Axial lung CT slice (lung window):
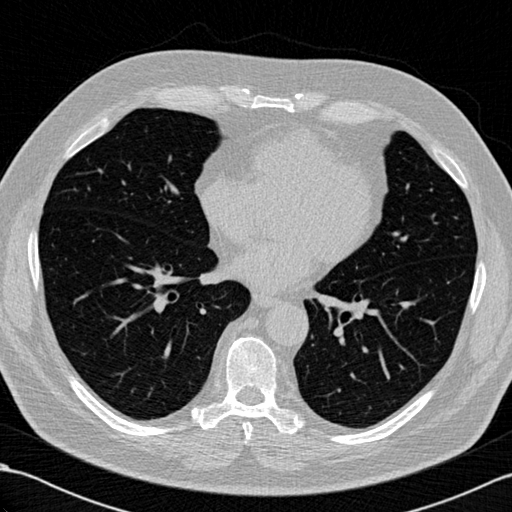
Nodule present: no